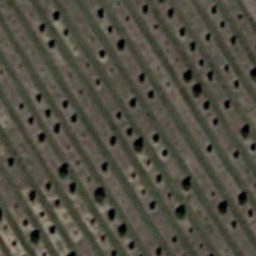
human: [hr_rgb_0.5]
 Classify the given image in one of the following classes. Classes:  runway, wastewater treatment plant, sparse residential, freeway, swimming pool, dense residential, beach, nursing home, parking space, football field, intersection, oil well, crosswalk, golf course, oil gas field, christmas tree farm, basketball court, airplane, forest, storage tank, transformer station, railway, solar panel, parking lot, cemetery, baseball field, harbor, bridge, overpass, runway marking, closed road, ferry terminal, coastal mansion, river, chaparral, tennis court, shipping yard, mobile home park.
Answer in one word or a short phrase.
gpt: christmas tree farm